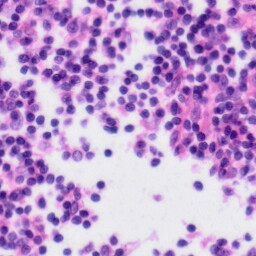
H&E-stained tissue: Tonsil